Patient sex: F
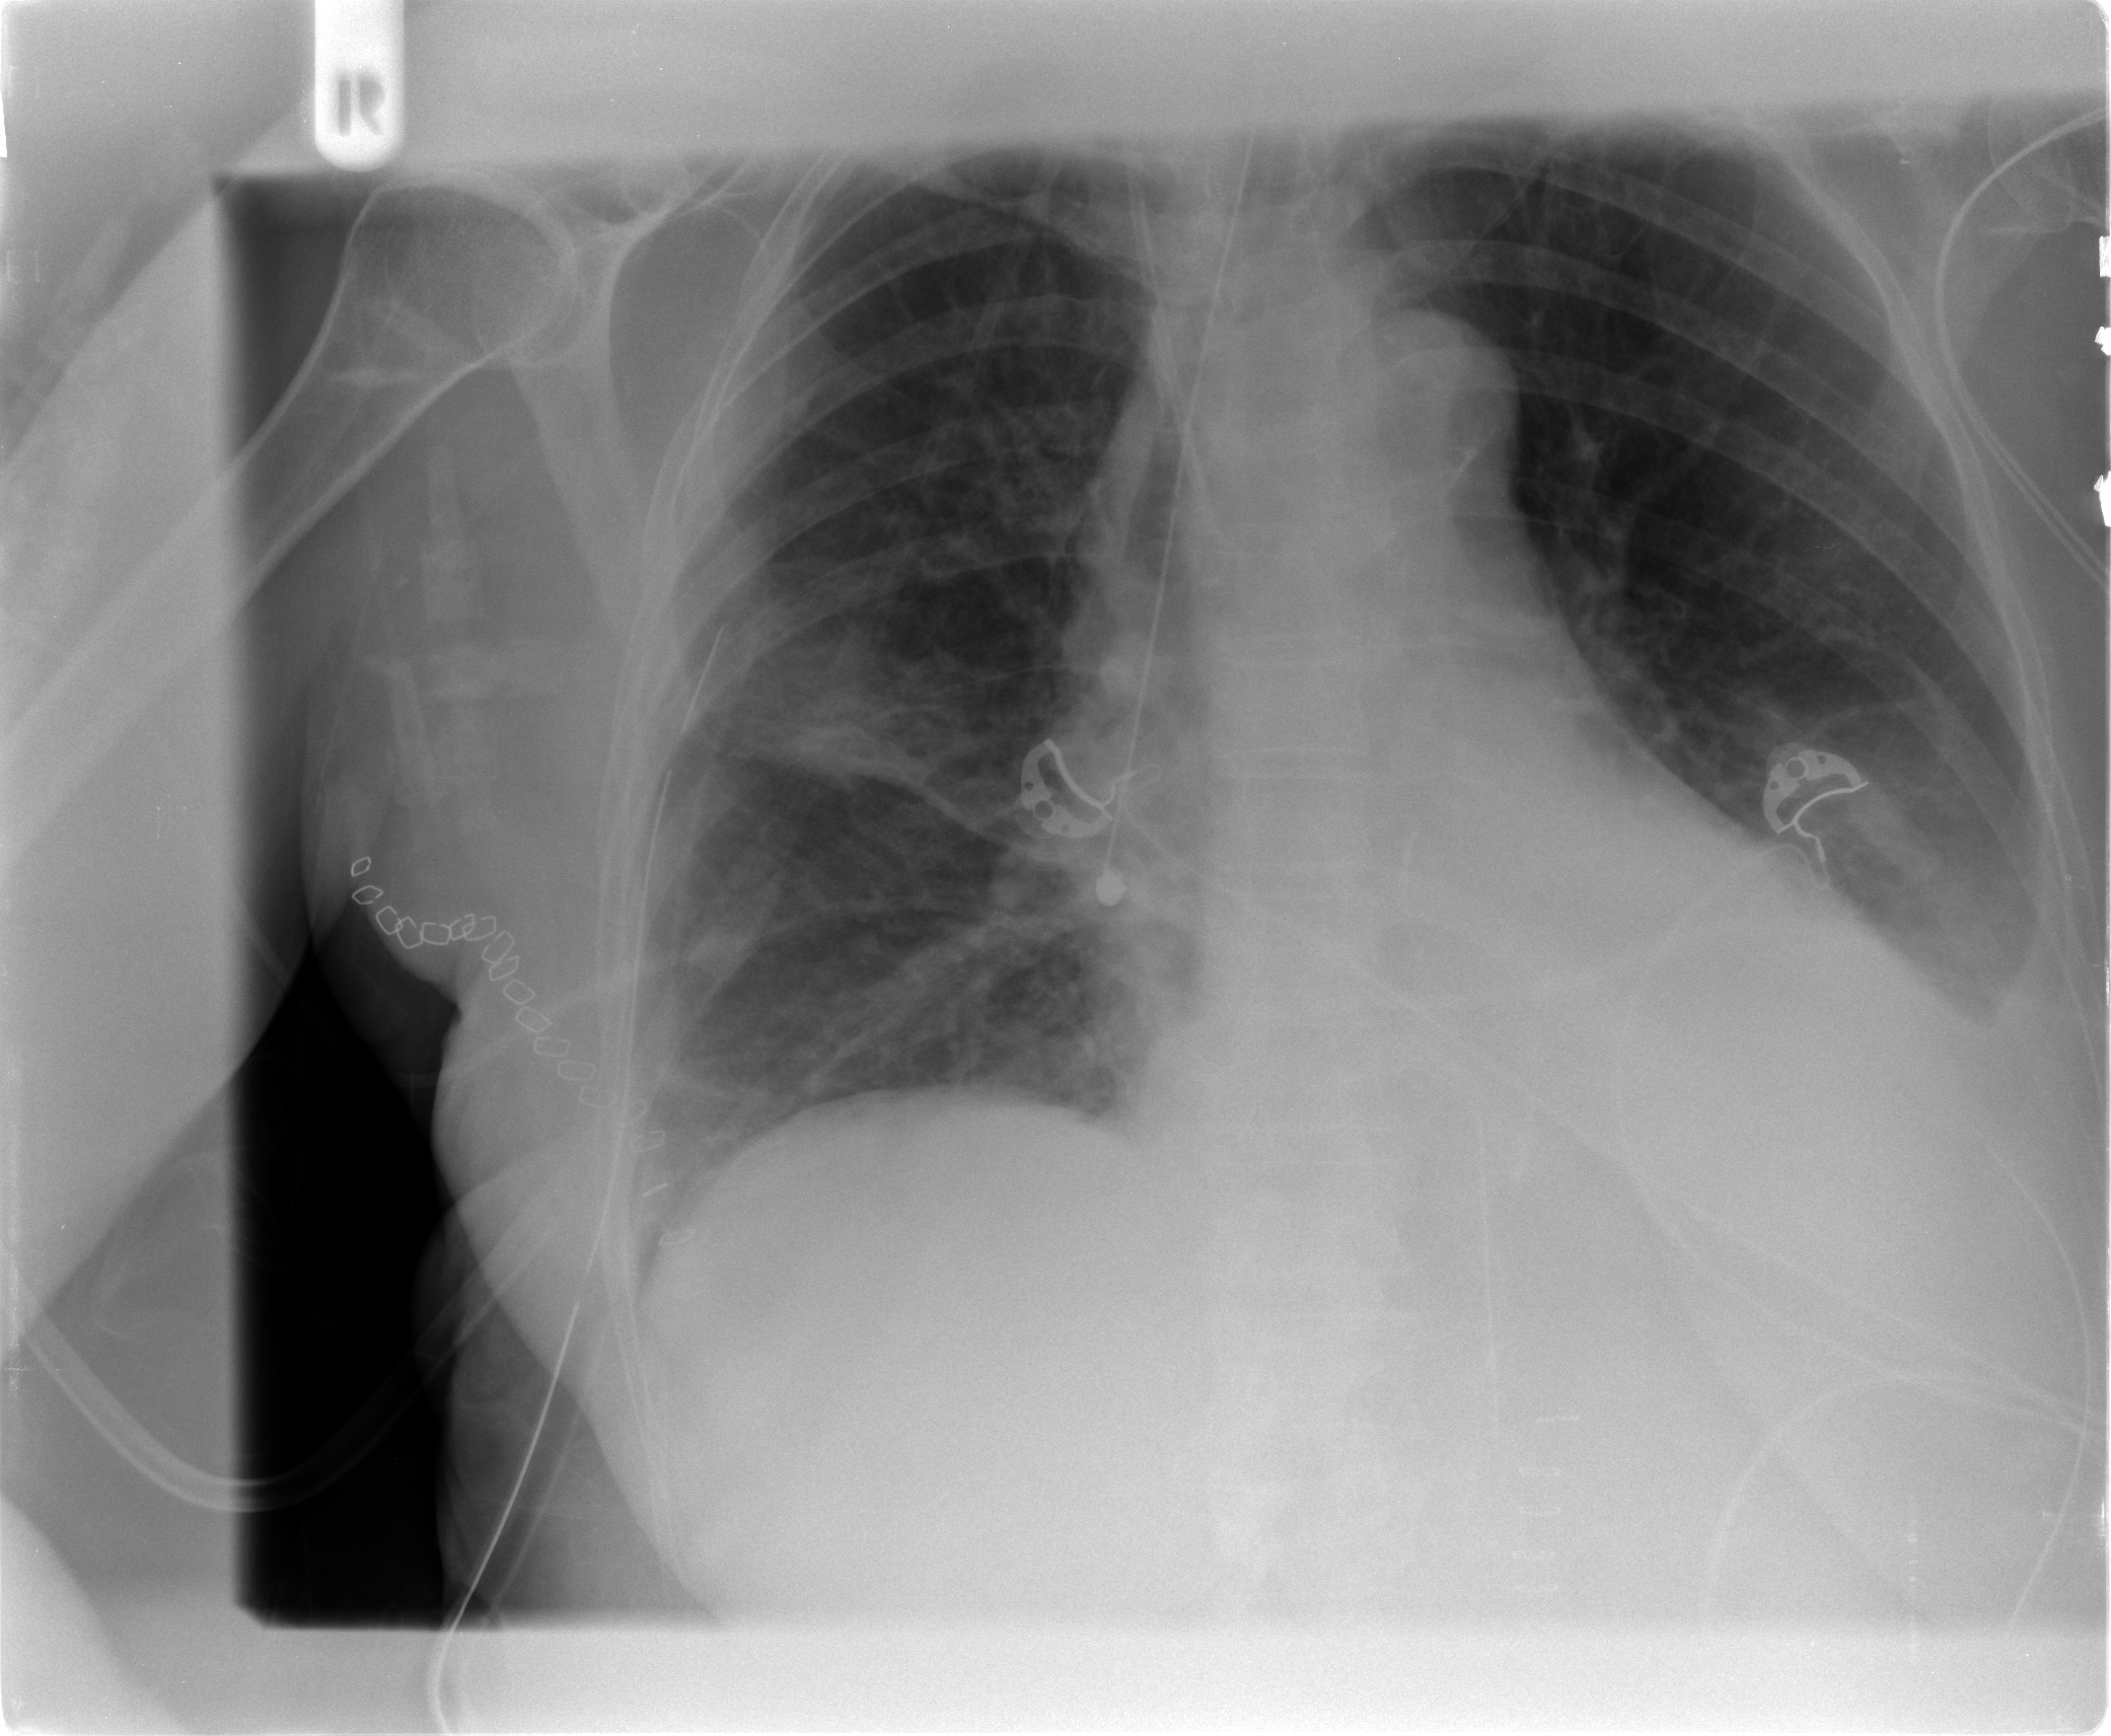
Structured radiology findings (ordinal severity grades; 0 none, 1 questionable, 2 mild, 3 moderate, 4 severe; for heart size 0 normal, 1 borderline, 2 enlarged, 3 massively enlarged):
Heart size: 1
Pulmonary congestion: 0
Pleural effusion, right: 0
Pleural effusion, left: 2
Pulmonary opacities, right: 2
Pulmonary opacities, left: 0
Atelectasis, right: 2
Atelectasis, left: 1